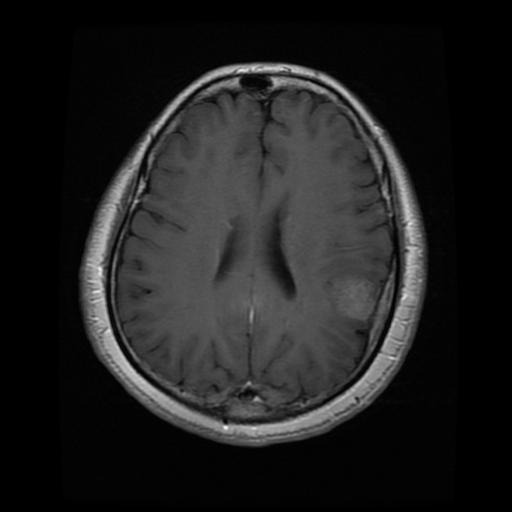
Label: meningioma